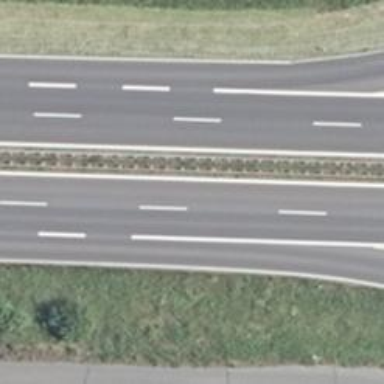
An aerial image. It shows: Asphalt trunk motorway.